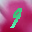
Label: 9